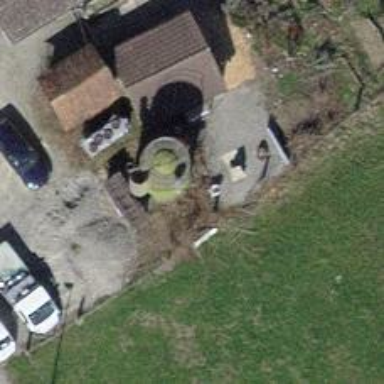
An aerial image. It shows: Silo.